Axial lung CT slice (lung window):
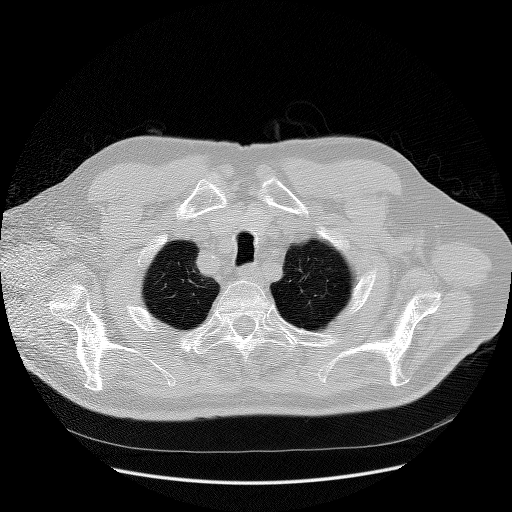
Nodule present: no